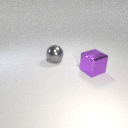
large purple metal cube in front of large gray metal sphere